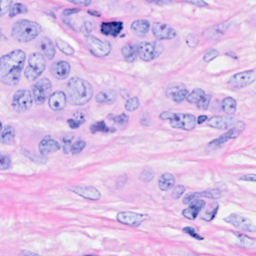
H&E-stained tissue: Breast